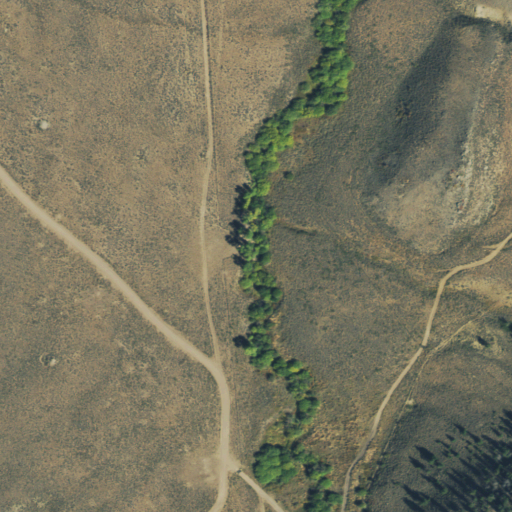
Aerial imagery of valley in Colorado named Peterson Gulch containing shrub and evergreen forest